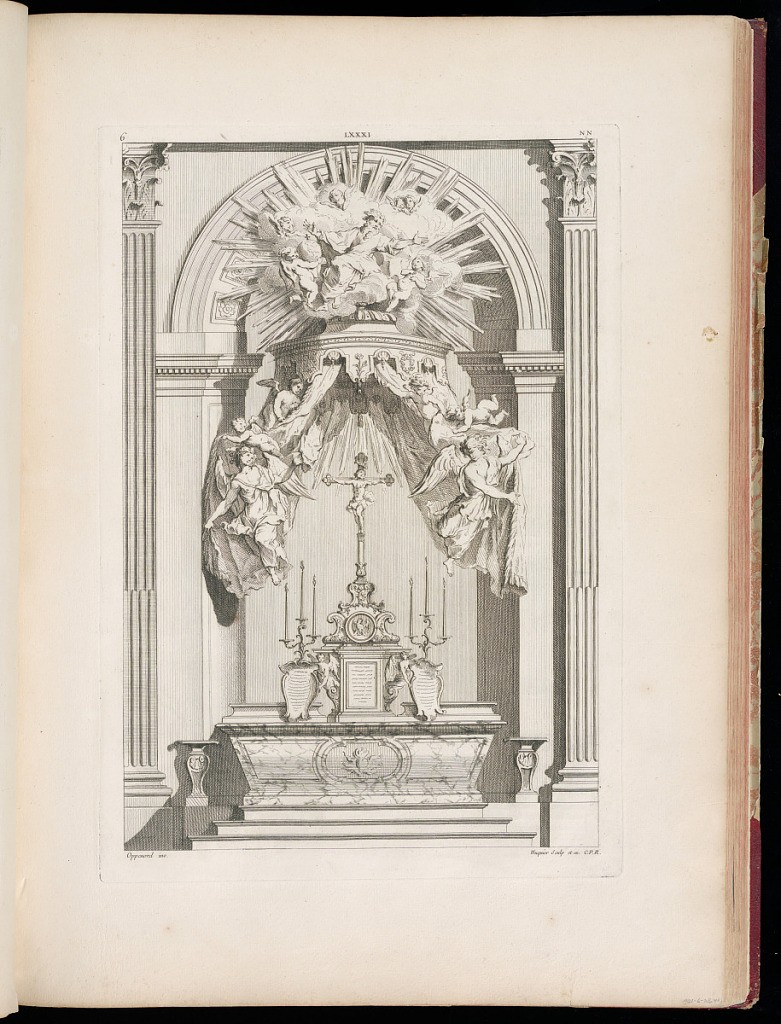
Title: Design for an Altar
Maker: Gilles-Marie Oppenord, French, 1672–1742
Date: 1749-1761
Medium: Etching and engraving on laid paper
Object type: Bound print
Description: Design for an altar set within a shallow niche. The base of the altar is of a richly veined marble and supports cartouches, candelabra, and a statue of Christ on the cross. Above the altar is a carved baldachin, whose drapery is held open by angels and winged putti. Above the baldachin is a carved group of the Christian god on a cloud surrounded by putti and a globe. The plate is signed and numbered.